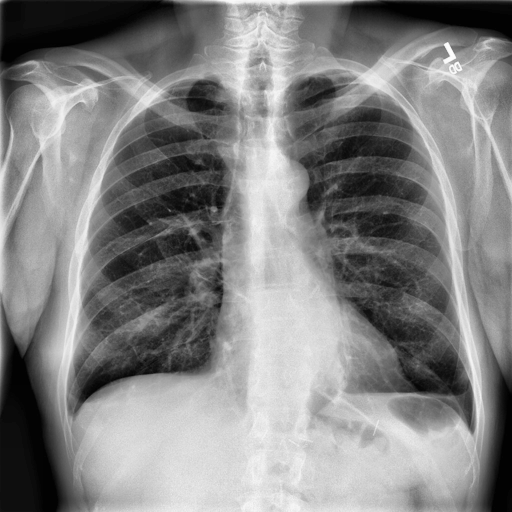
Finding: NORMAL